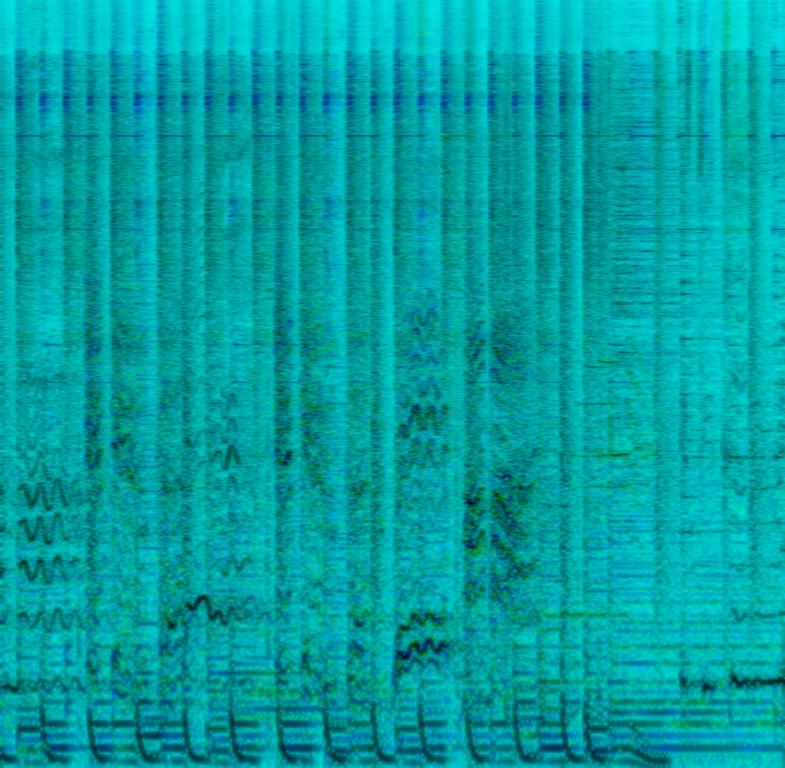
This is an electronic dance/house music piece. There are female vocals singing melodically. The melody is being played by the keyboard with the electric guitar samples in the background. The rhythm consists of an electronic drum beat and electronic percussive elements. The atmosphere is danceable and energetic. This piece could be used in the soundtrack of a romantic comedy movie, especially during the scenes where a character is hesitating to open up to their crush.